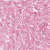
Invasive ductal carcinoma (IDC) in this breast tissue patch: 0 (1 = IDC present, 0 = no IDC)